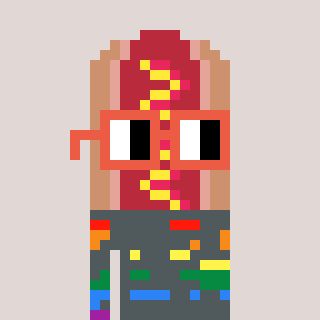
a pixel art character with square orange glasses, a hotdog-shaped head and a redpinkish-colored body on a warm background